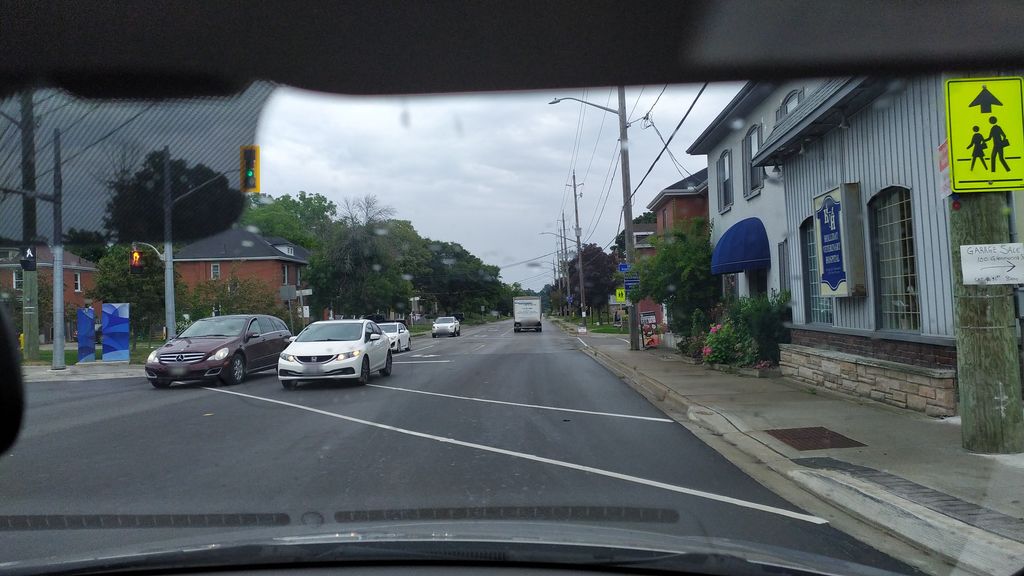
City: kitchener-waterloo